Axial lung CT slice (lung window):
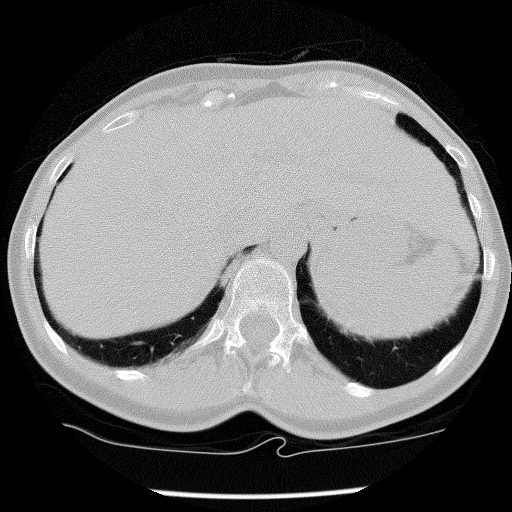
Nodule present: no